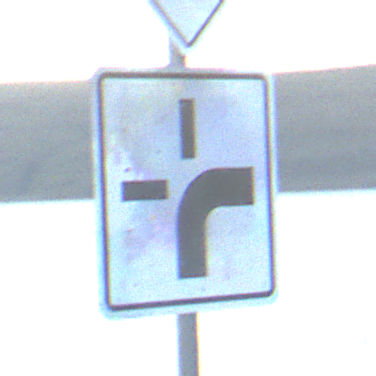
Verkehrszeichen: VerlaufVorfahrtsstrasse3
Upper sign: Vorfahrtsstrasse
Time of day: SunriseSunset
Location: Outdoor (RoadRail)
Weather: PartlyCloudy
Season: NotSpecified
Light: Natural